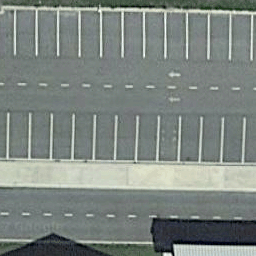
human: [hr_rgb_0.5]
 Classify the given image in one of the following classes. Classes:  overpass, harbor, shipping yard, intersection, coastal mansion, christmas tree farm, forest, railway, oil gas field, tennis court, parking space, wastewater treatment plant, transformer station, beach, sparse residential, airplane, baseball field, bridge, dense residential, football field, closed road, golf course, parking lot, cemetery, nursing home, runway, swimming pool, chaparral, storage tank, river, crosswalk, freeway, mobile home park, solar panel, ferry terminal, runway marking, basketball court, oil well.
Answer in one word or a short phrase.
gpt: parking space